Field crop: maize
Growth stage: 2
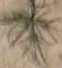
Species: salsola